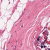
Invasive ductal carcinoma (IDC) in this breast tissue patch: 0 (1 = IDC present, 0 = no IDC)